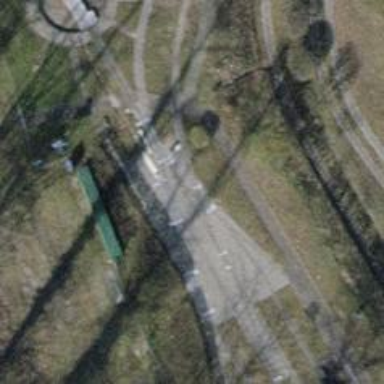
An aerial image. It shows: Miniature railway.